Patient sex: M
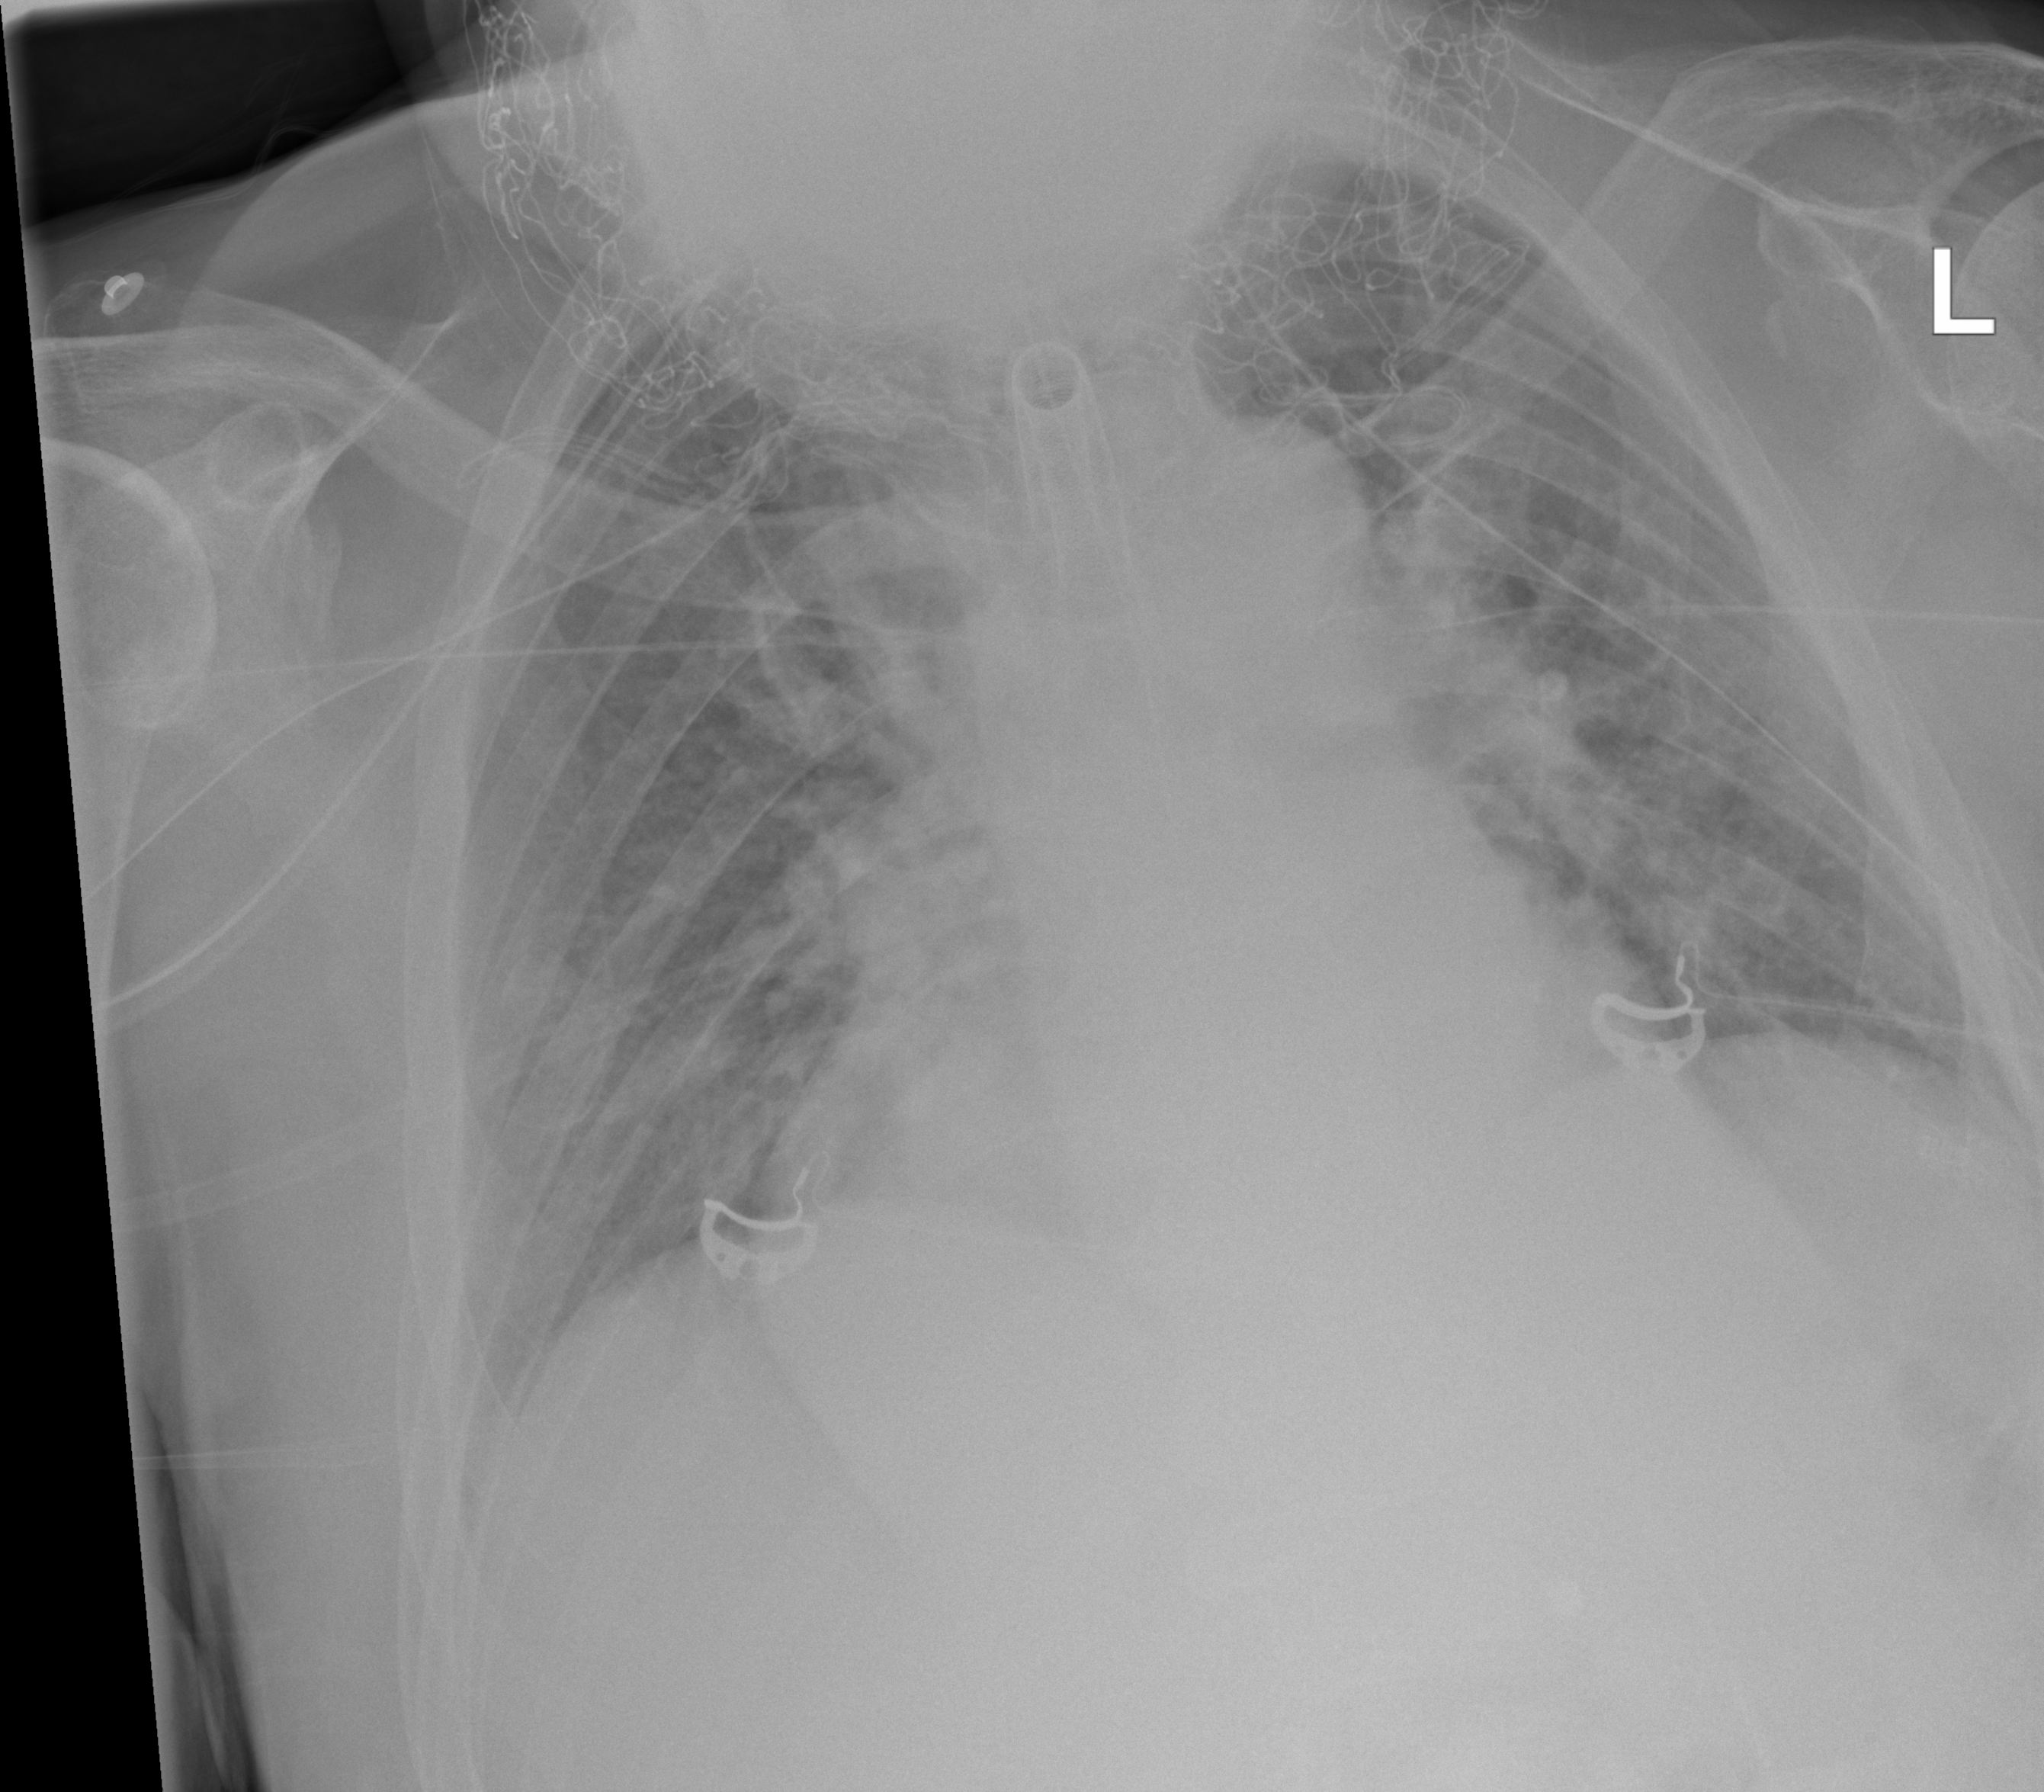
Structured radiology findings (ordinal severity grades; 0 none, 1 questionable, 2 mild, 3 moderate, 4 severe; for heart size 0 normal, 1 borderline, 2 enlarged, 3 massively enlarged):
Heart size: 2
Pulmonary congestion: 2
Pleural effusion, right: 0
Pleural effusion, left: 0
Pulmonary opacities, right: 2
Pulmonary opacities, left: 2
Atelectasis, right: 0
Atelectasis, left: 0